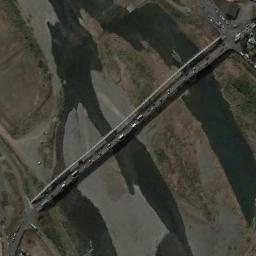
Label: bridge